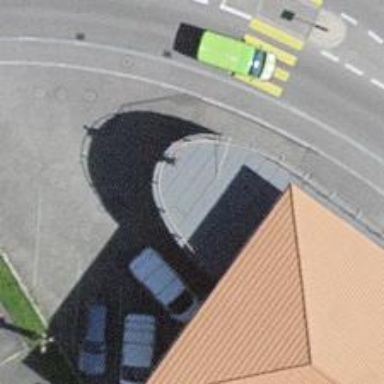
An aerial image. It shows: Fuel station.